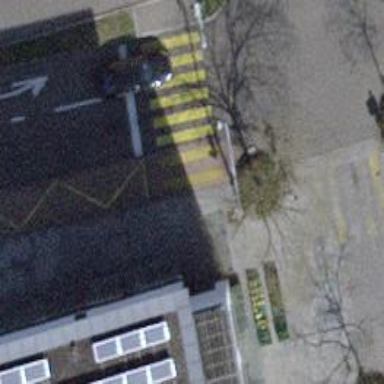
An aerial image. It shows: Asphalt sidewalk.